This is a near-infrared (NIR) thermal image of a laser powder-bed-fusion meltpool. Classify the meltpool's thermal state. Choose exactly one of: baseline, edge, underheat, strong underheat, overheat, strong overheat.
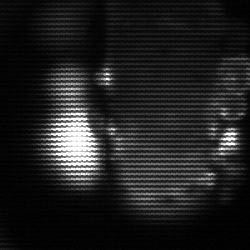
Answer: strong underheat